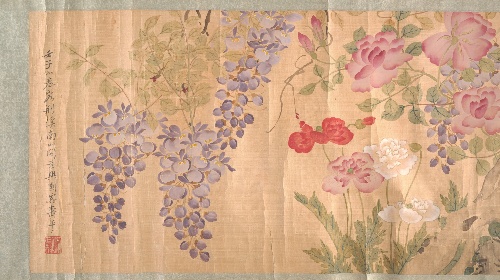
Artist: Unidentified artist|Yun Shouping
Artist bio: |Chinese, 1633–1690
Date: probably 18th–19th century
Object type: Handscroll
Classification: Paintings
Medium: Handscroll; ink and color on silk
Culture: China
Period: Qing dynasty (1644–1911)
Dimensions: 11 15/16 x 102 3/8 in. (30.3 x 260 cm)
Department: Asian Art
Credit line: Anonymous Gift, 1944
Accession year: 1944
Repository: Metropolitan Museum of Art, New York, NY
Tags: Roses